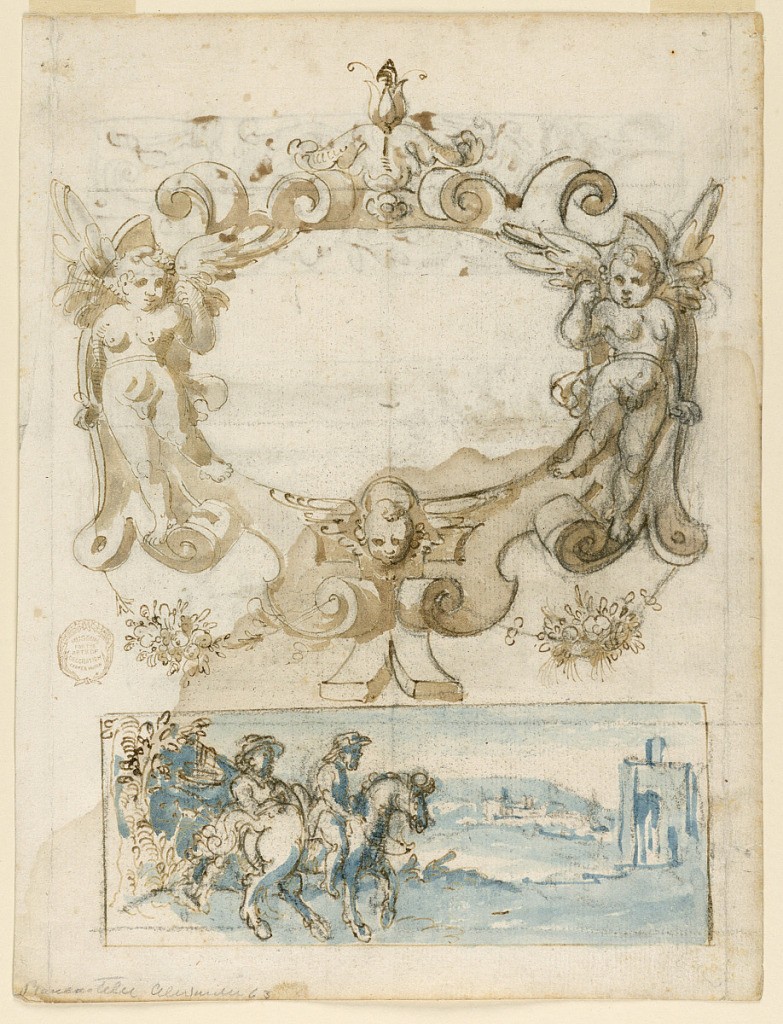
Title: Strapwork Design and Landscape
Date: early 17th century
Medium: Charcoal, pen and ink, brush and watercolor on paper
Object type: Drawing
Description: At top, a strapwork escutcheon with harpies and swags. Below, a landscape with two men on horseback.